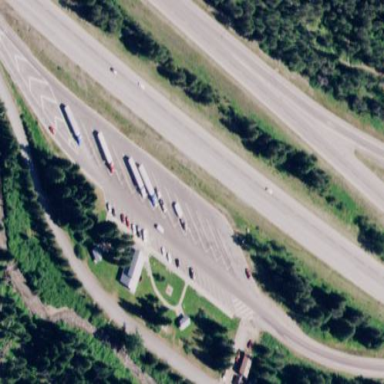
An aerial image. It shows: Rest area along the road.